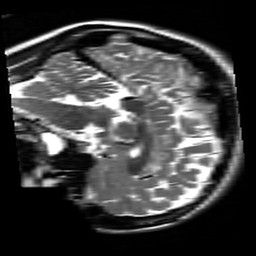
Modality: T2w
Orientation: sagittal
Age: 21
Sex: female
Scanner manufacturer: siemens
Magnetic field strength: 3 T
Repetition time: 8.53 s
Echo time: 0.091 s